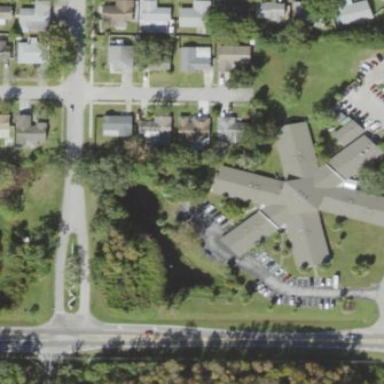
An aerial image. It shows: Nursing home building.